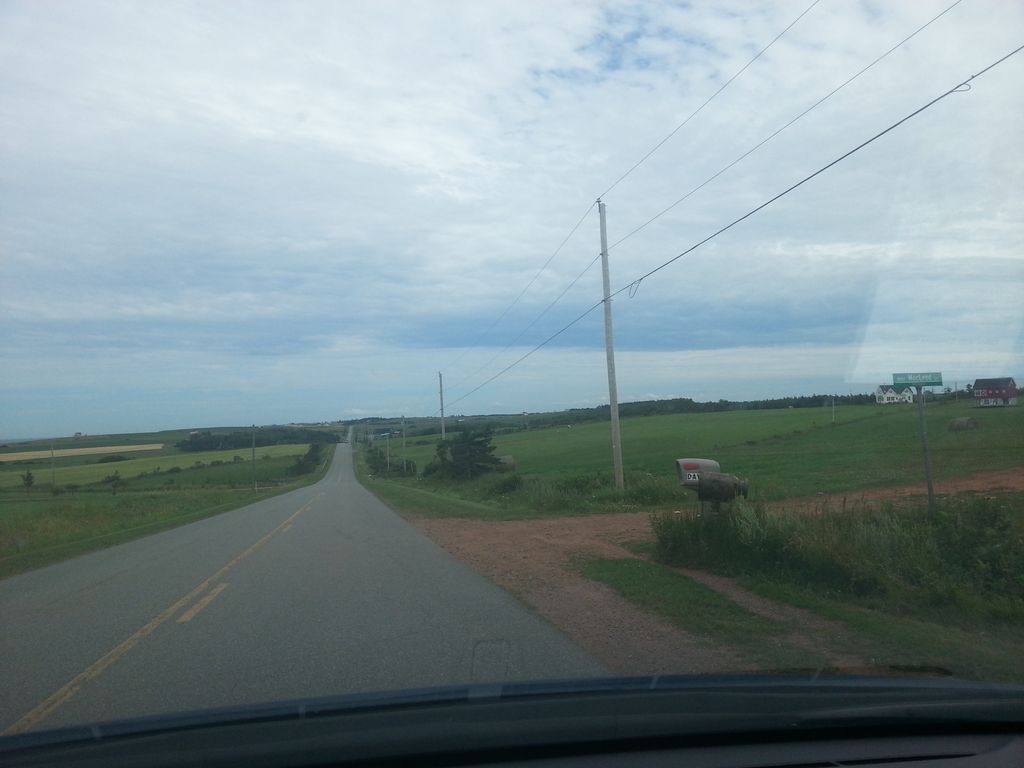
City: charlottetown